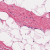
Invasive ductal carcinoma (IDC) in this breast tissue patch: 0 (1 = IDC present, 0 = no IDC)